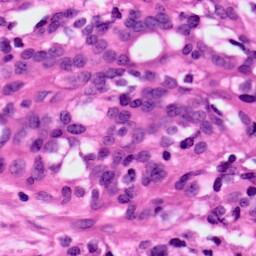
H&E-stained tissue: Ovarian